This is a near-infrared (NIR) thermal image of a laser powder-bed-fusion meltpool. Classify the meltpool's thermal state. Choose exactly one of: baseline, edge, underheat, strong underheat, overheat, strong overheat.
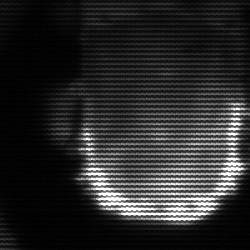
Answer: baseline